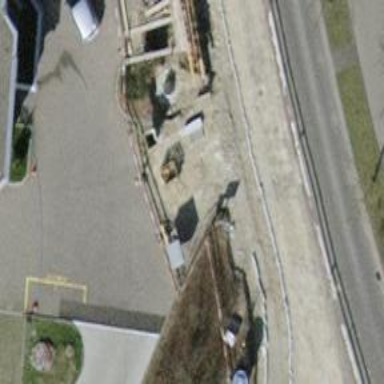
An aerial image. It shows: Asphalt parking aisle road for service vehicles.